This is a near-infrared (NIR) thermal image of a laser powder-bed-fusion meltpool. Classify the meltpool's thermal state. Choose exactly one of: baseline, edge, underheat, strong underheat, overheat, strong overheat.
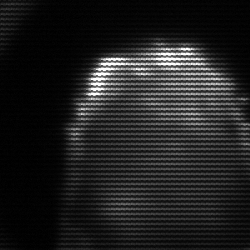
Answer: strong underheat